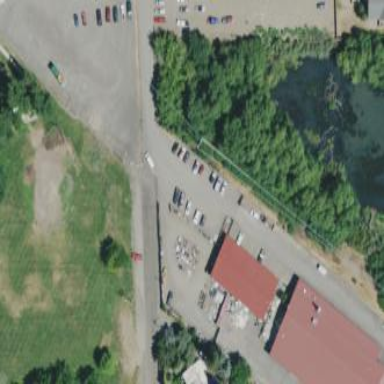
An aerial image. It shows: Parking area with gravel surface.